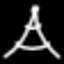
Label: The Eiffel Tower